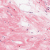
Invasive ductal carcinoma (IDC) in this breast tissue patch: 0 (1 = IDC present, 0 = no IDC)